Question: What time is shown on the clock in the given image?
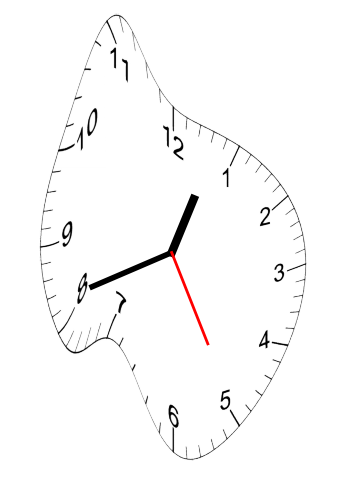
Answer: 12:41:25